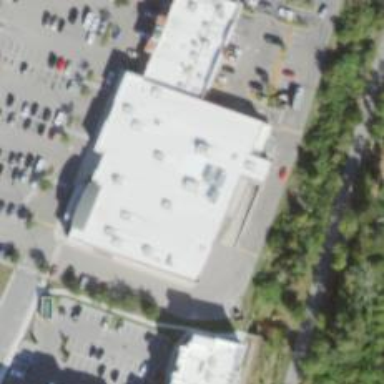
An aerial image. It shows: Supermarket.